Field crop: maize
Growth stage: 2
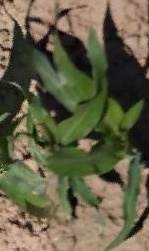
Species: maize